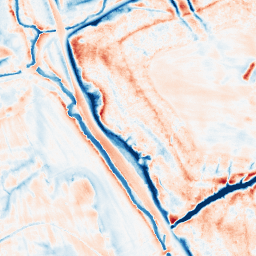
Category: trend_removal
Decomposition family: local_polynomial
Decomposition parameters: window_size: 21
degree: 2
Upsampling method: quadratic
Upsampling parameters: scale: 8
Upsampling scale: 8